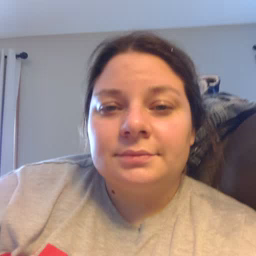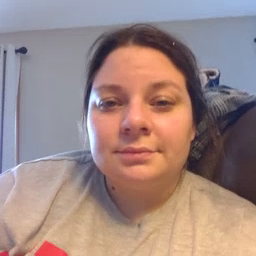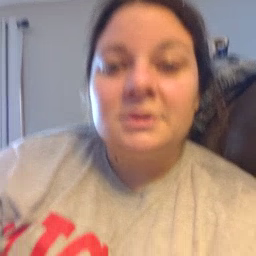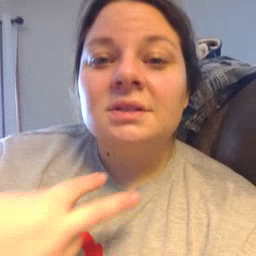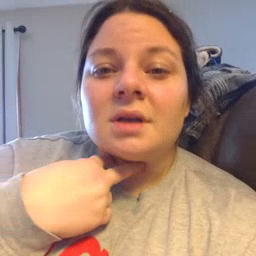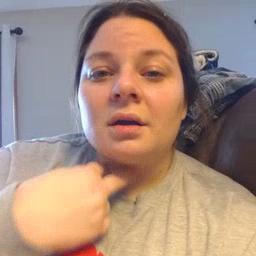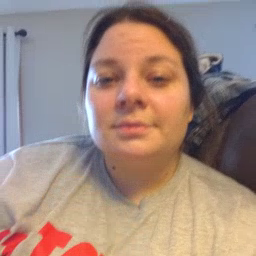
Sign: stuck